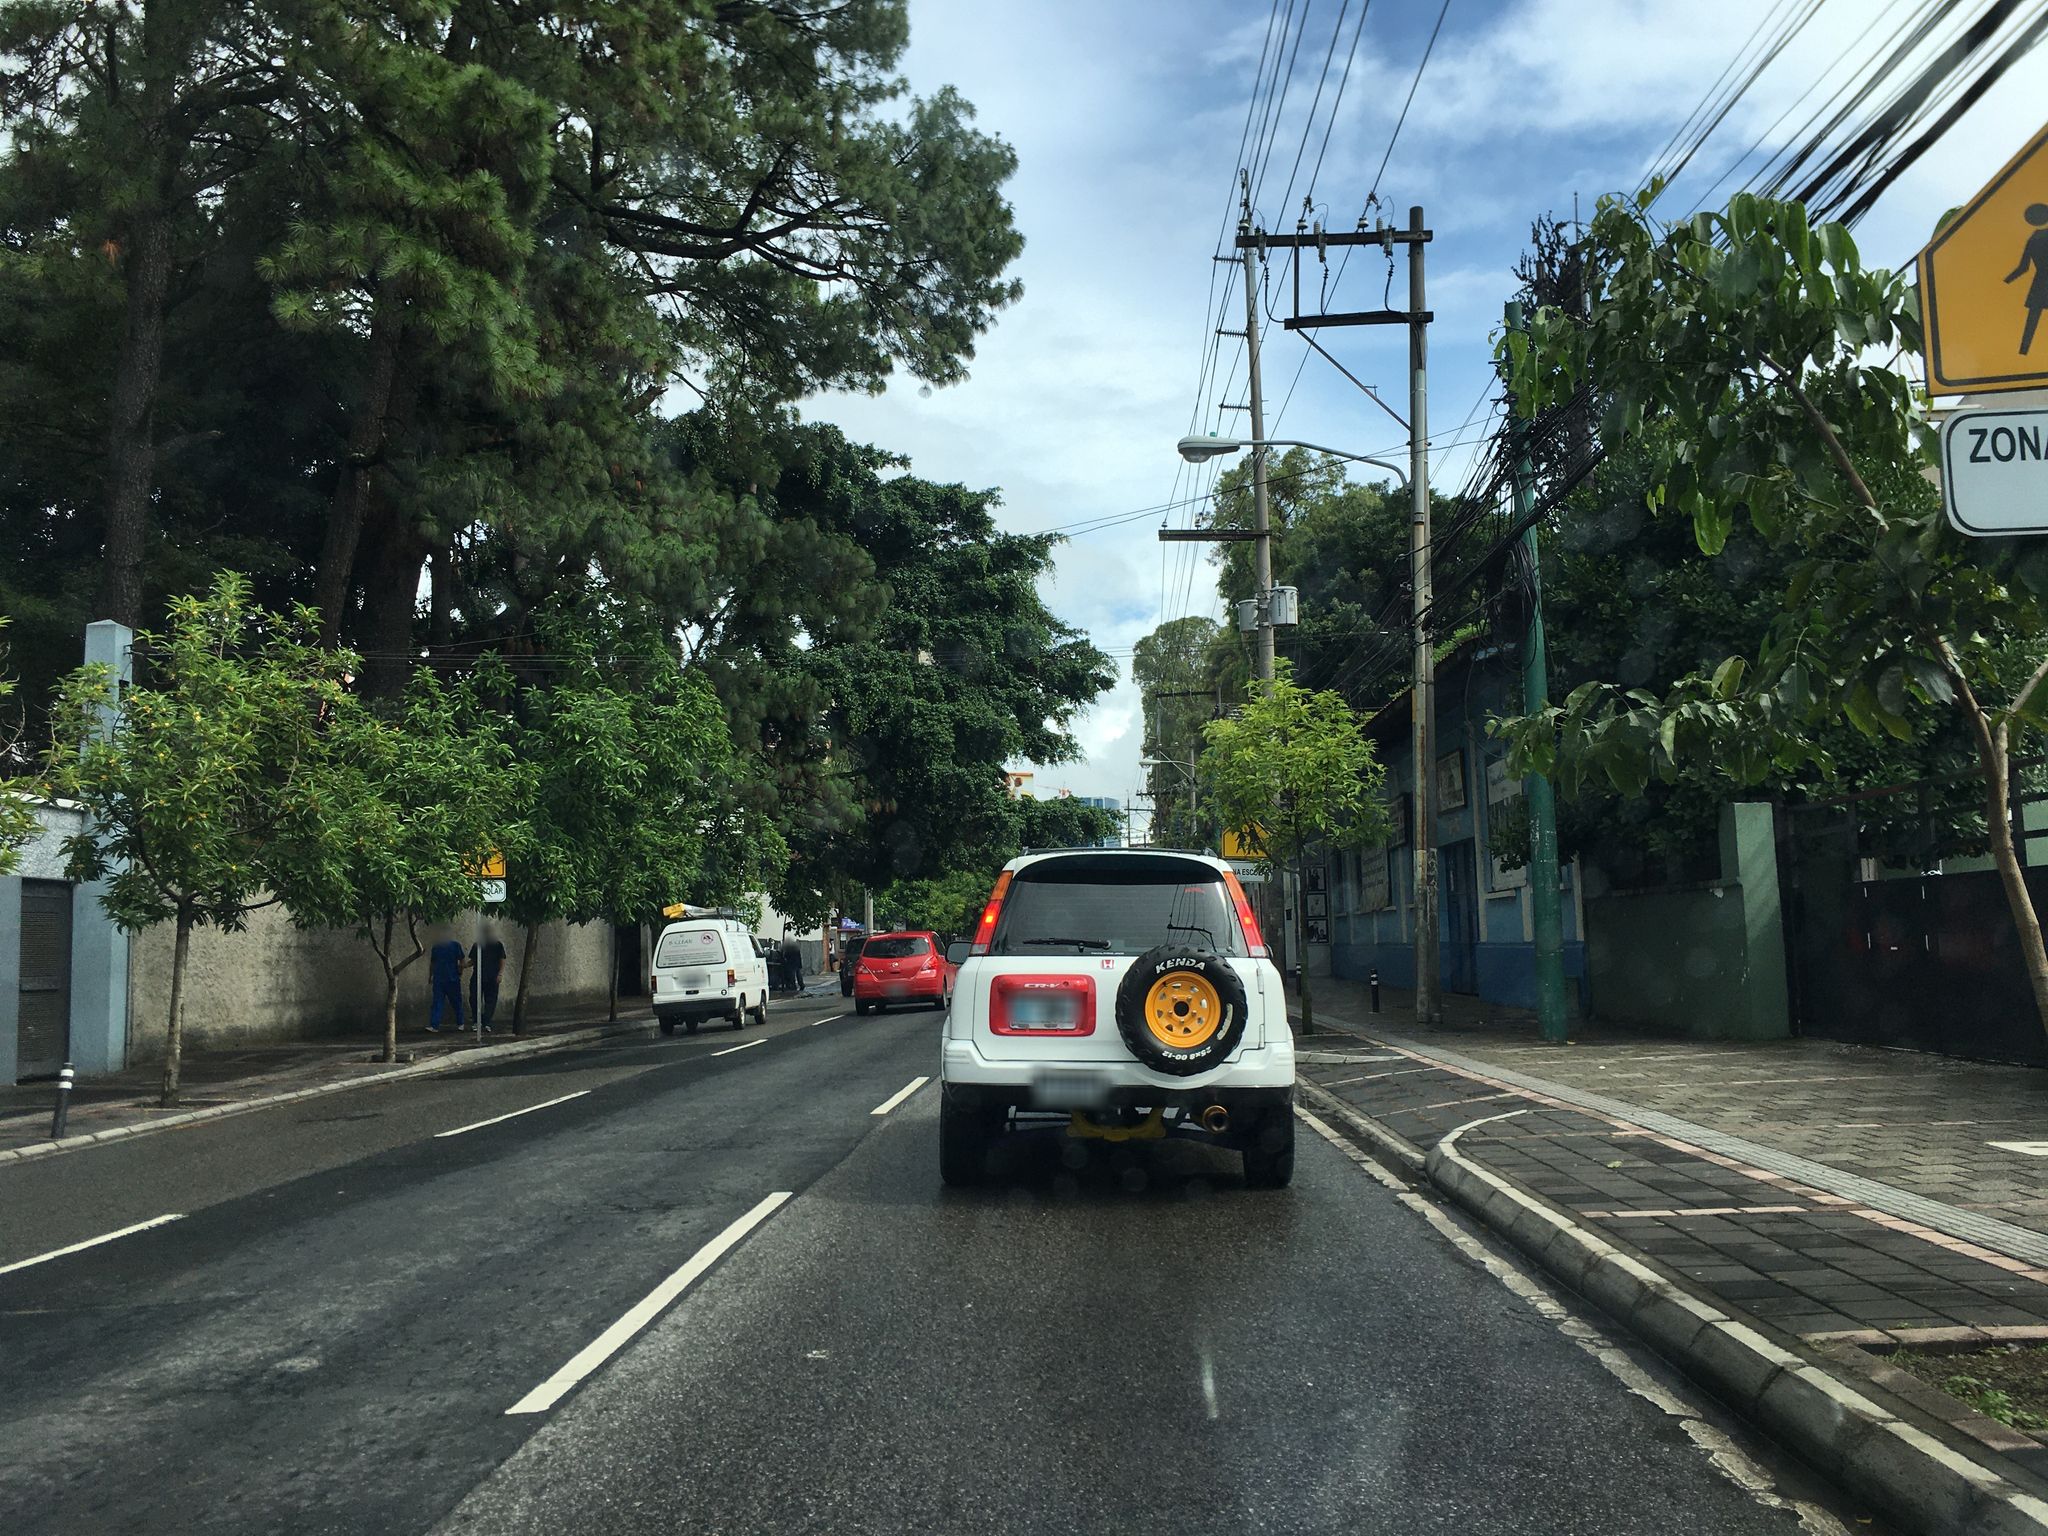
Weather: cloudy
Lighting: day
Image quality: good
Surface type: driving surface
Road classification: secondary
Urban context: urban centre
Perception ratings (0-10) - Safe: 3.15, Lively: 7.21, Beautiful: 7.01, Boring: 4.95, Depressing: 0.64, Wealthy: 2.46